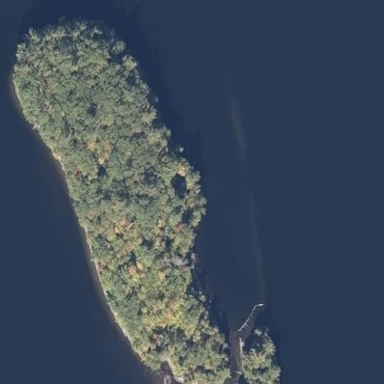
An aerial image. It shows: Islet.